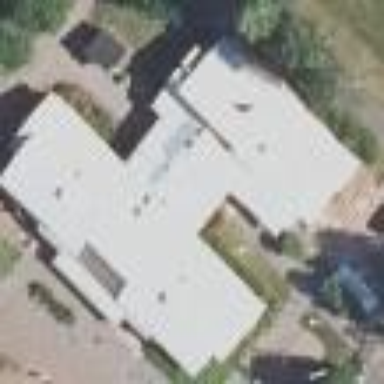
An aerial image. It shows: Kindergarten building.